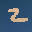
Label: 2